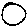
Label: circle